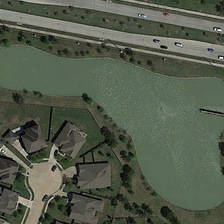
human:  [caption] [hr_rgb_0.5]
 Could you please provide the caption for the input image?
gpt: some gray buildings and a road with several cars are in two sides of an irregular long green pond .

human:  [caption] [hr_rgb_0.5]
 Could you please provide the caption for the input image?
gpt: some gray buildings and a road with several cars are in two sides of an irregular long green pond .

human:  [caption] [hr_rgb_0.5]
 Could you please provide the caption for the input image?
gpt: some gray buildings and a road with several cars are in two sides of an irregular long green pond .

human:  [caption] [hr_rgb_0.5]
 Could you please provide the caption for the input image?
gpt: some gray buildings and a road with several cars are in two sides of an irregular long green pond .

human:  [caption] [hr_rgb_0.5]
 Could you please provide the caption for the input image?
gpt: some gray buildings and a road with several cars are in two sides of an irregular long green pond .